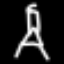
Label: The Eiffel Tower